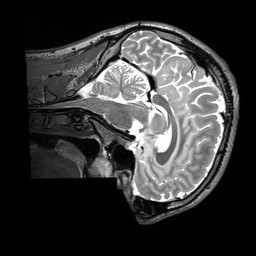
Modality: T2w
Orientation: sagittal
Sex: male
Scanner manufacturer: siemens
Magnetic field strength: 3 T
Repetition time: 3.2 s
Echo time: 0.409 s